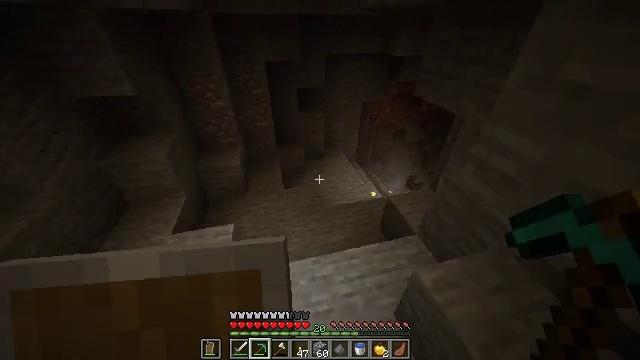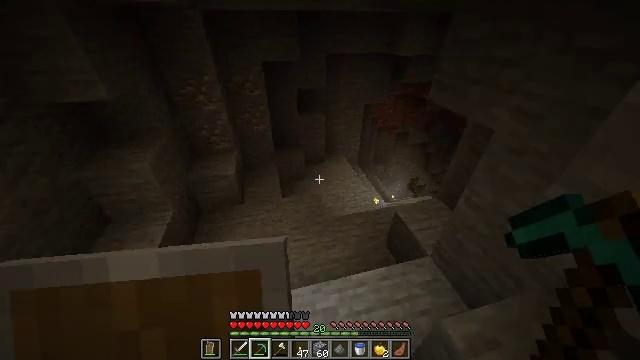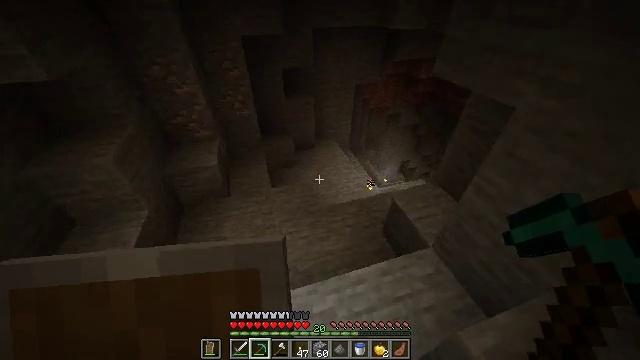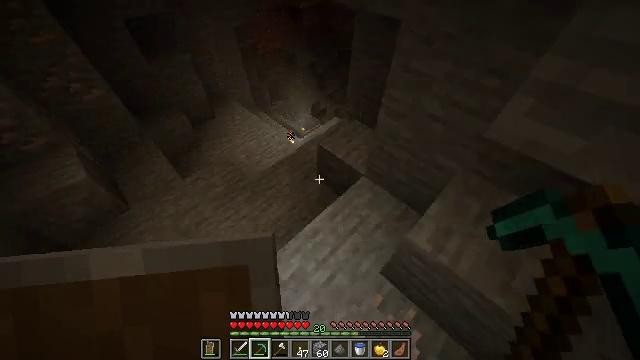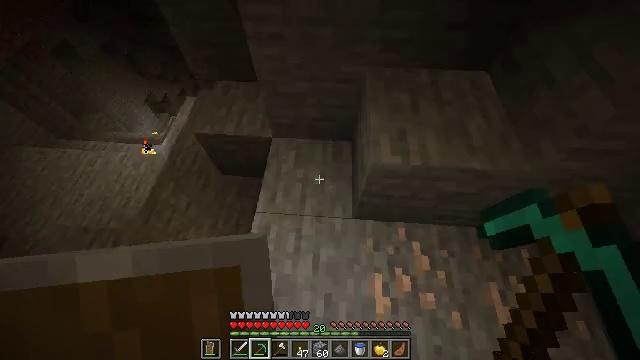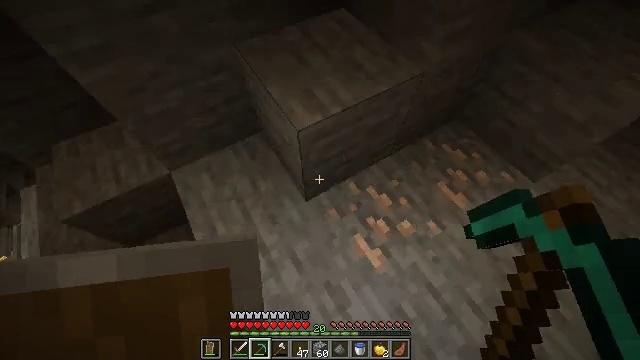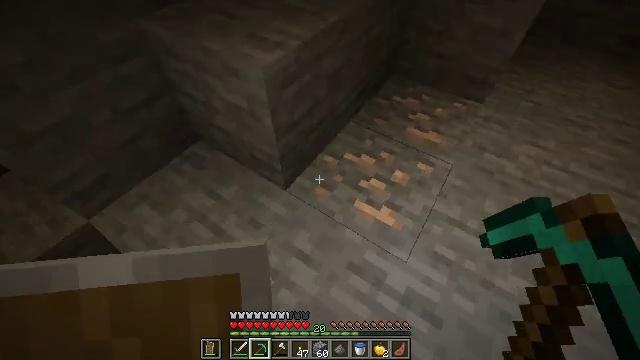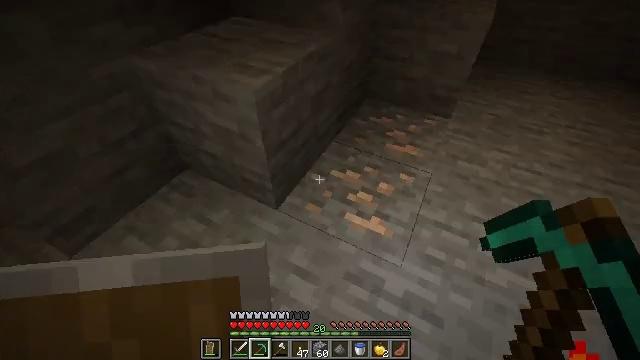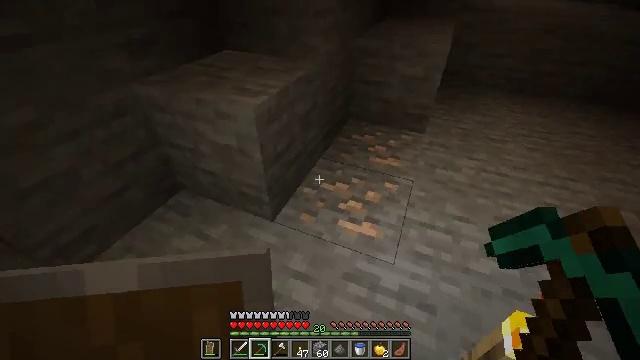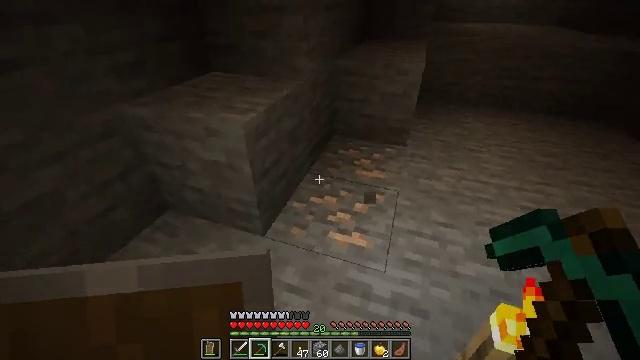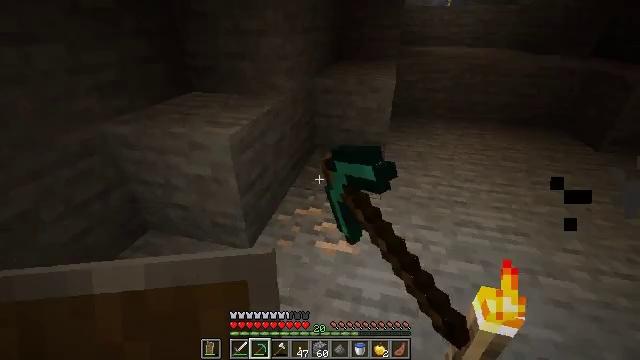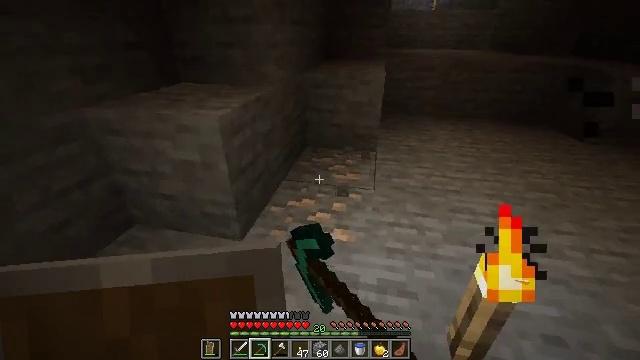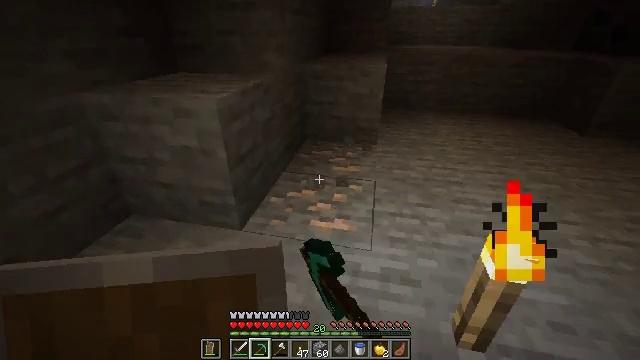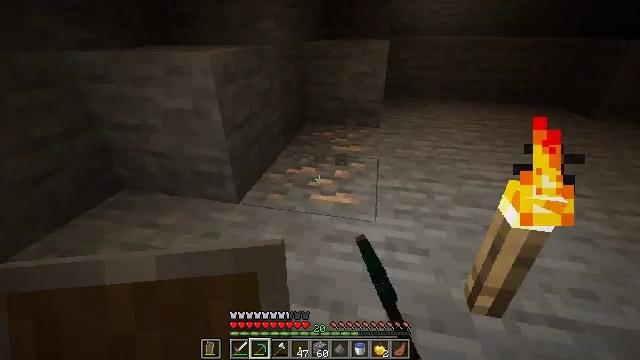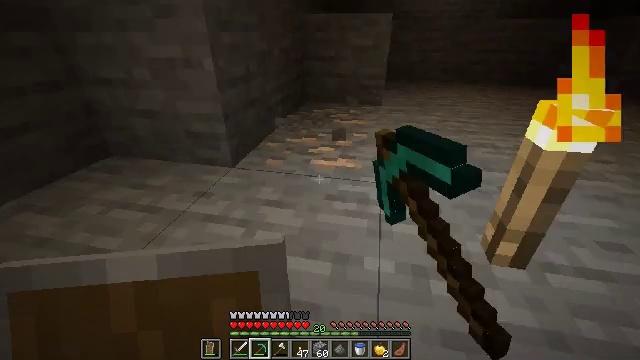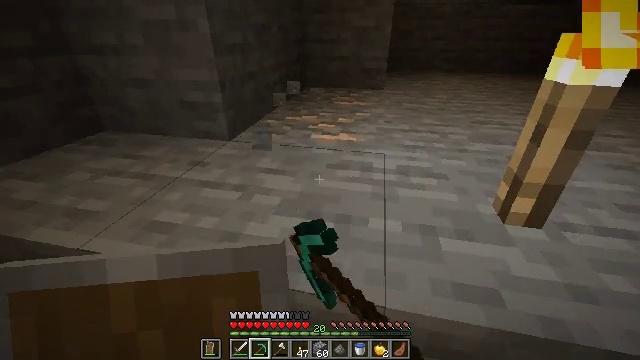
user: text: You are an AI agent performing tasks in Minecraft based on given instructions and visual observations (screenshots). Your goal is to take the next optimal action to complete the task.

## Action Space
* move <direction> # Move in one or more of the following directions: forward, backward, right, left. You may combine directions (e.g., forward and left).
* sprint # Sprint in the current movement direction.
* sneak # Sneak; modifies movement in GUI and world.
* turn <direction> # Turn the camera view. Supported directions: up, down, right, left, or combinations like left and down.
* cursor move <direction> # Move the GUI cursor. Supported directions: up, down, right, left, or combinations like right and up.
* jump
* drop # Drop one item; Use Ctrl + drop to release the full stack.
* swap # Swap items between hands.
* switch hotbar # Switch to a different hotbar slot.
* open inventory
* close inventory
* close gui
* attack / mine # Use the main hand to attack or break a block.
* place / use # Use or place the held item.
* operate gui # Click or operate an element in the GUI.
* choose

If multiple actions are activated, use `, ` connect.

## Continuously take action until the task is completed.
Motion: motion action
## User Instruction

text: Dig up the stone with a tool.
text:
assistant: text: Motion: move forward, sprint
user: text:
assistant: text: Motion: turn right and down
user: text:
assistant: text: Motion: turn right and down
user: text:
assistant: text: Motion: turn right and down
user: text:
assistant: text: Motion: move back, turn right and down
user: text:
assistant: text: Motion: move back, turn right and up
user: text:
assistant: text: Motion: move back, turn right and up
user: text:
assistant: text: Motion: turn right and up
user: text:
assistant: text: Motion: turn right and up, attack / mine
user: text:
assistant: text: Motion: turn right and up, attack / mine
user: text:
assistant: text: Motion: turn right and up, attack / mine
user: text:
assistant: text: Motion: attack / mine
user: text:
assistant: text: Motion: attack / mine
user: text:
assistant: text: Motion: attack / mine
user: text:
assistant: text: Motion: attack / mine
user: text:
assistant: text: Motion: attack / mine
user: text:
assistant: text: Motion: attack / mine
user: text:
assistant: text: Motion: attack / mine
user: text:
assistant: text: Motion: attack / mine
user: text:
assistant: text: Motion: attack / mine
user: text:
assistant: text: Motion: attack / mine
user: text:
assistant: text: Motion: attack / mine
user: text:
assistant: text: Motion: attack / mine
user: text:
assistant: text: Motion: attack / mine
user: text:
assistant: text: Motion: attack / mine
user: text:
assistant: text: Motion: attack / mine